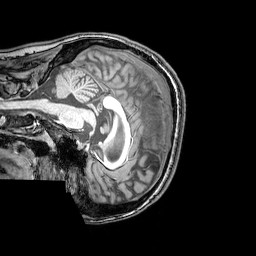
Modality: T1w
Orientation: sagittal
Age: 22
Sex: female
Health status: healthy
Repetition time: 0.081 s
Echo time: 0.037 s